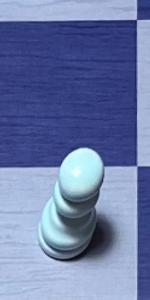
Label: Pawn_White